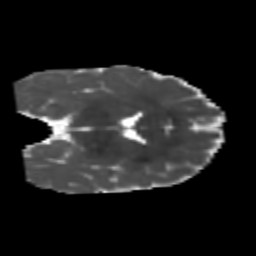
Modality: MD
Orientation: coronal
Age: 7
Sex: male
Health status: healthy